Question: I have this schema:

...and I want to select some records using this query:
'''
SELECT
Articles.ArticleId,
Articles.Title,
Articles.Tooltip,
Articles.UriTitle,
Articles.SubTitle,
Articles.Published,
Tags.TagId
FROM Articles INNER JOIN
ArticleTag ON Articles.ArticleId = ArticleTag.ArticleId INNER JOIN
Tags ON ArticleTag.TagId = Tags.TagId
WHERE (Tags.TagId = @tagid) AND (Articles.Published = 1)
'''
Can anybody help me to convert this query to EF 4.1 Code First (a lambda expression) please?
I use <URL> and code works! Now I put generated sql here, and check it please to ensure there is no problem:
'''
// C#:
var query = context.Articles.Where(a => a.Published && a.Tags.Any(t => t.TagId == tagId))
.Select(a = new {
a.ArticleId,
a.Title,
a.Tooltip,
a.UriTitle,
a.SubTitle,
a.Published
});
'''
and the generated sql is
'''
SELECT
[Extent1].[ArticleId] AS [ArticleId],
[Extent1].[Title] AS [Title],
[Extent1].[Tooltip] AS [Tooltip],
[Extent1].[UriTitle] AS [UriTitle],
[Extent1].[SubTitle] AS [SubTitle],
[Extent1].[Description] AS [Description],
[Extent1].[Keywords] AS [Keywords],
[Extent1].[MetaDescription] AS [MetaDescription],
[Extent1].[CreatedAt] AS [CreatedAt],
[Extent1].[UpdatedAt] AS [UpdatedAt],
[Extent1].[Viewed] AS [Viewed],
[Extent1].[Published] AS [Published],
[Extent1].[Body] AS [Body]
FROM [dbo].[Articles] AS [Extent1]
WHERE ([Extent1].[Published] = 1) AND ( EXISTS (SELECT
1 AS [C1]
FROM [dbo].[ArticleTag] AS [Extent2]
WHERE ([Extent1].[ArticleId] = [Extent2].[ArticleId]) AND ([Extent2].[TagId] = @p__linq__0)
))
'''
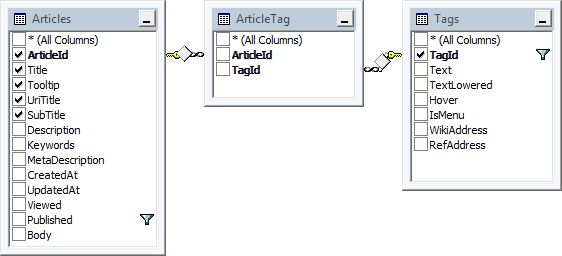
Answer: Try:
'''
int tagId = ...;
var query = from a in context.Articles
where a.Tags.Any(t => t.TagId == tagId) && a.Published
select new
{
a.ArticleId,
a.Title,
a.Tooltip,
a.UriTitle,
a.SubTitle,
a.Published,
tagId // I'm not sure if this will work but let give it a try
};
'''
If selecting 'TagId' doesn't work it is not too big problem because you know that all records have same tag Id.